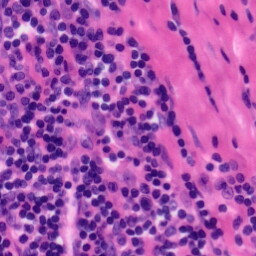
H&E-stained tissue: Tonsil